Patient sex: F
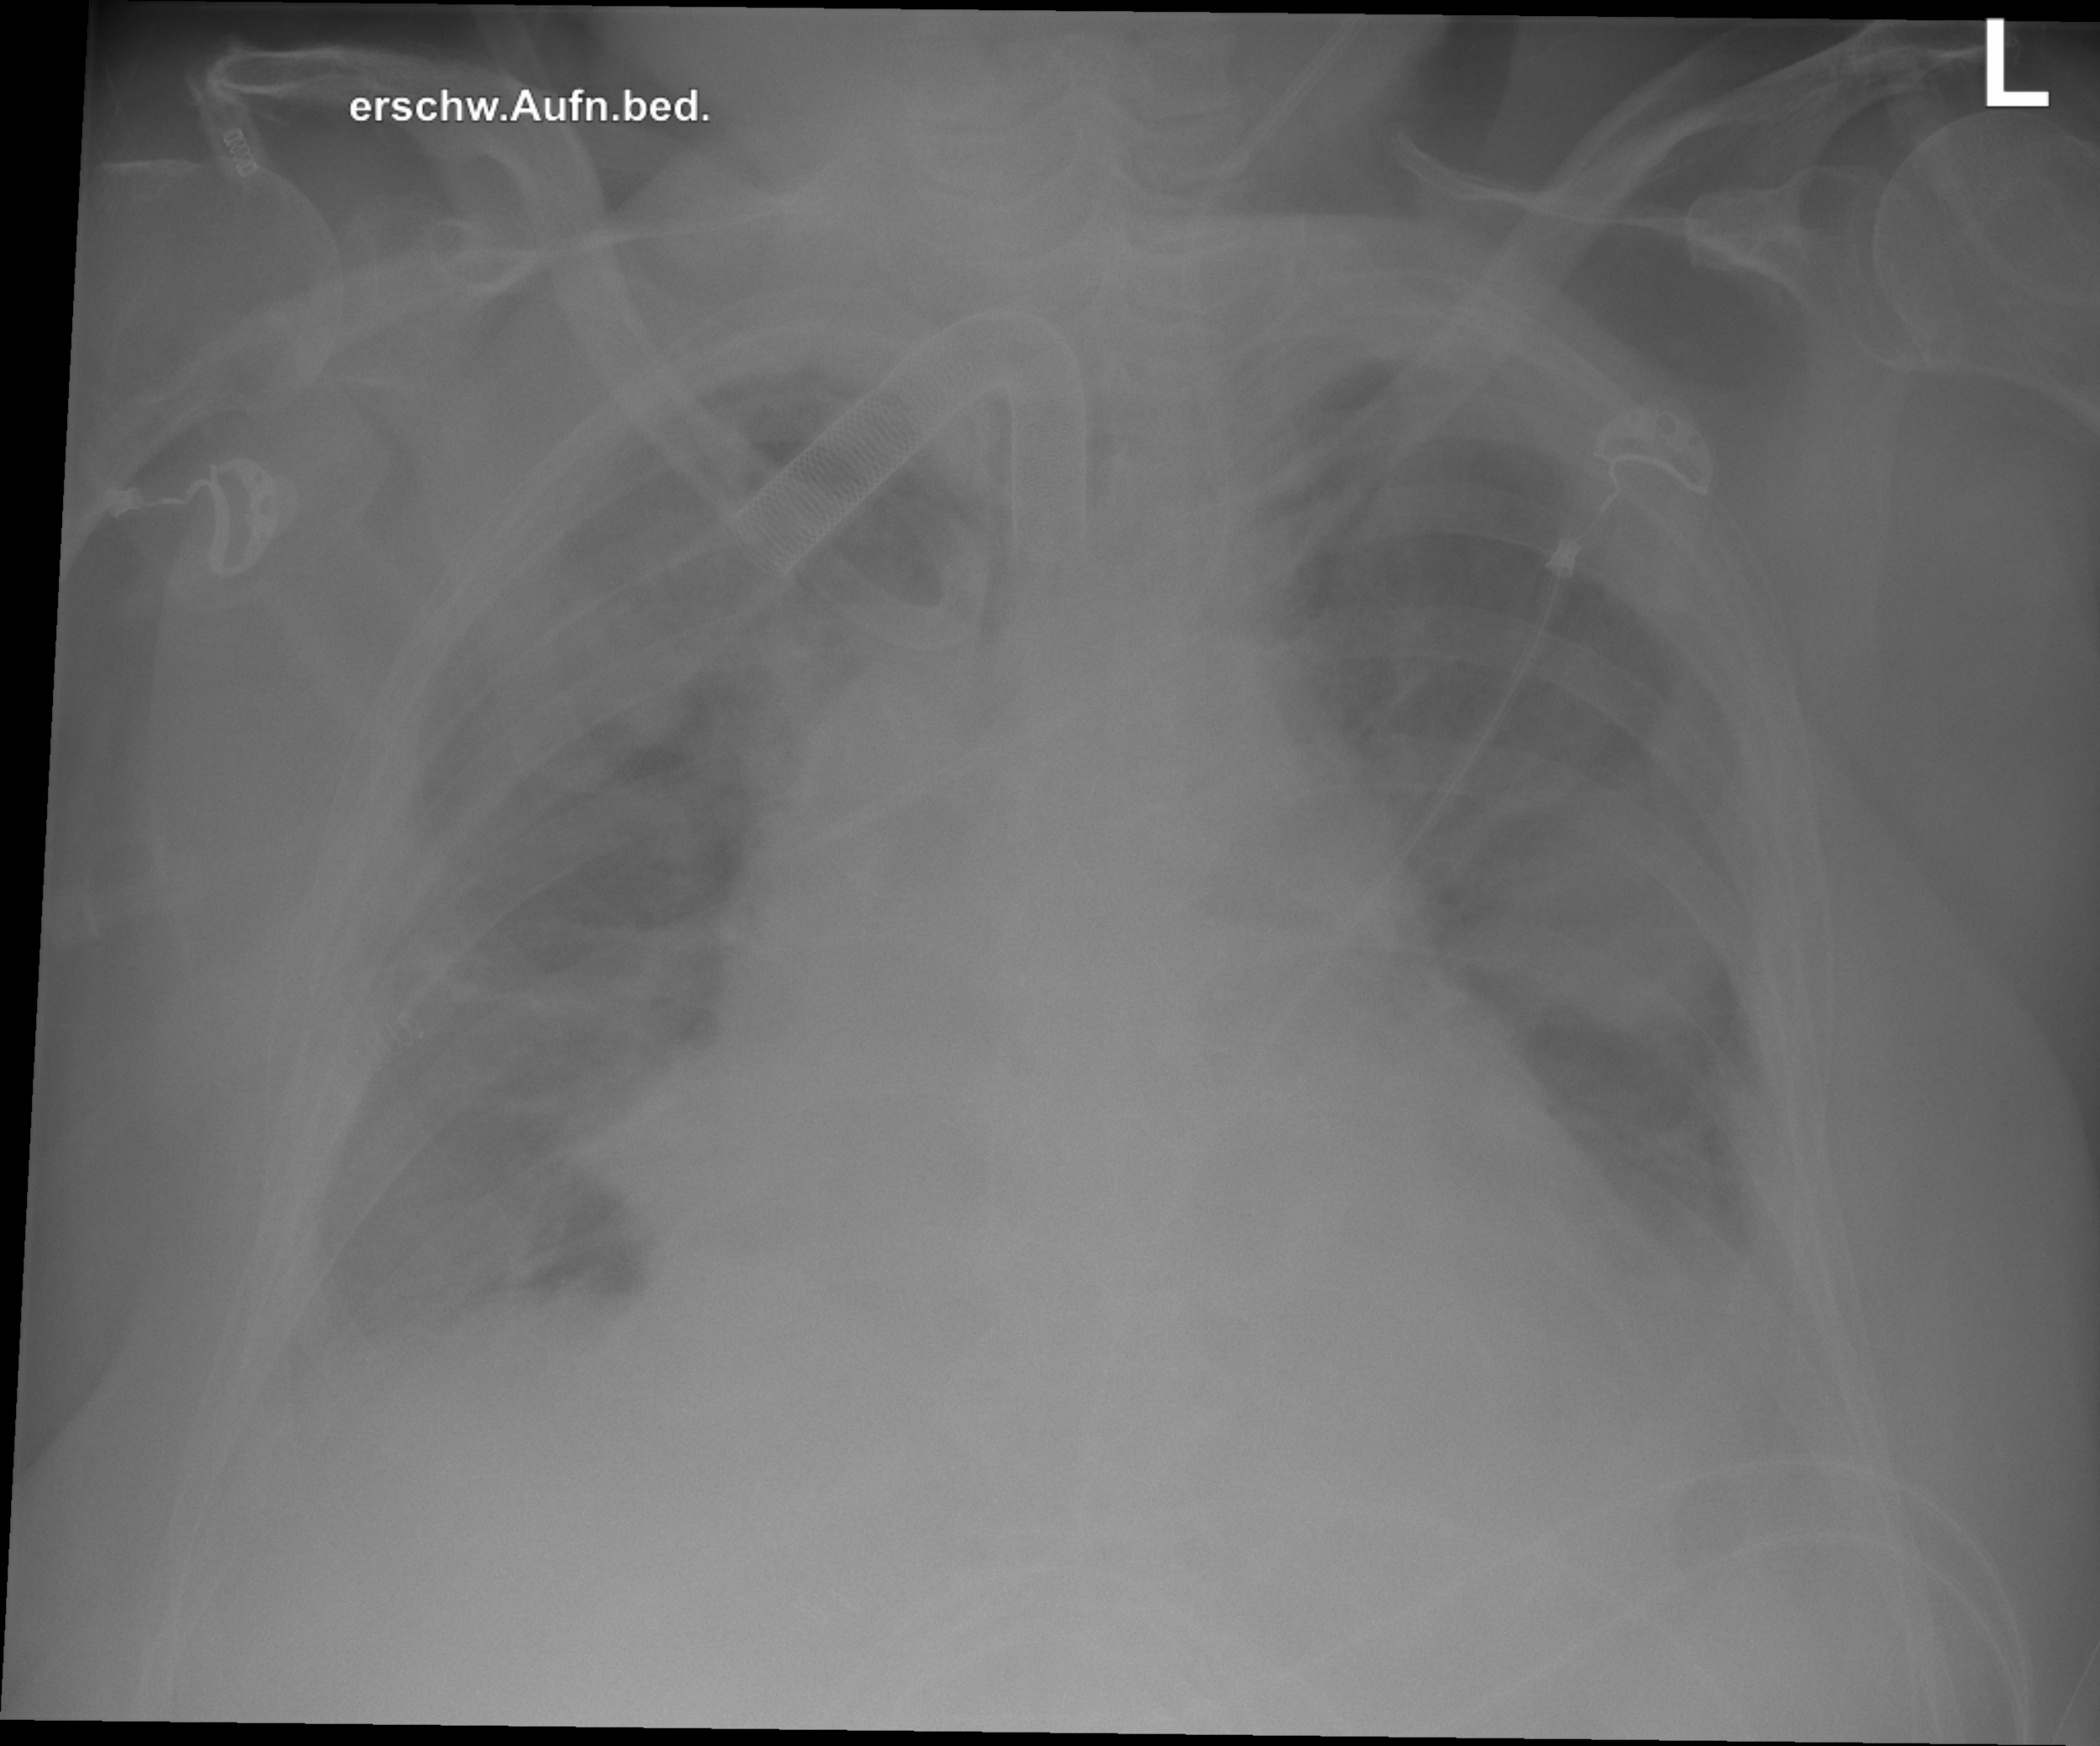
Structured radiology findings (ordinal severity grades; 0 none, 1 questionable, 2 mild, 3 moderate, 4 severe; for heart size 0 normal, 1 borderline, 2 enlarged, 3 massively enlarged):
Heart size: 3
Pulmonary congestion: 2
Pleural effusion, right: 2
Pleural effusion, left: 2
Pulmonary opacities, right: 2
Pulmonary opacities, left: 2
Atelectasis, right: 0
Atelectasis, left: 2